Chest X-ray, AP view. Patient: 52 years old, sex M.
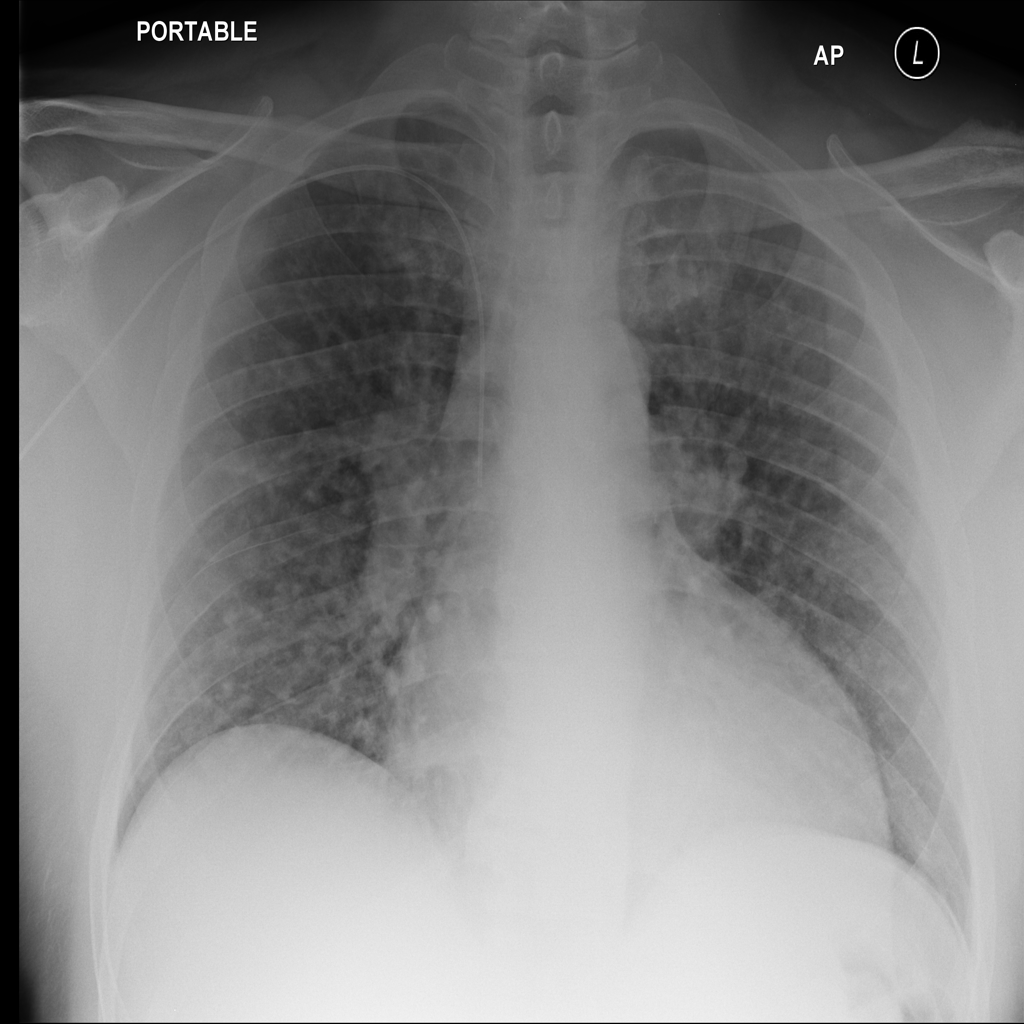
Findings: Nodule